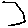
Label: hexagon